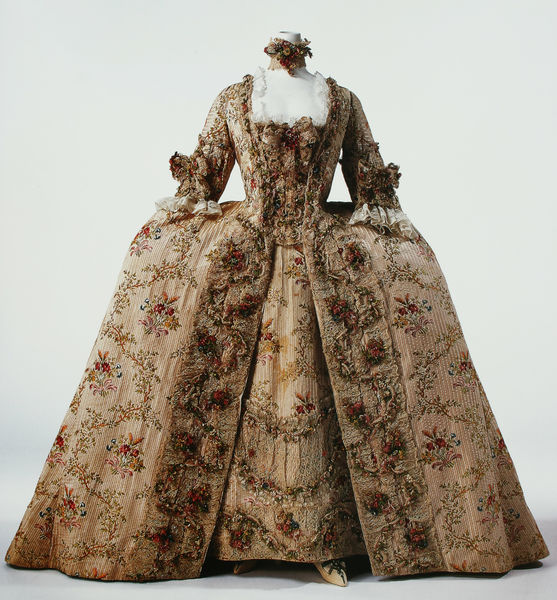
Titel: Kleid (Robe à la francaise)
Standort: Kyoto (Japan)
Institution: Kyoto Costume Institute
Schlagwörter: blau, weiß, gelb, grün, ocker, ausschnitt, blume, blumen, braun, frau, kleid, türkis, blüten, rose, rosen, rot, beige, mode, muster, ornament, rock, schleife, arme, barock, bluse, kleidung, spitze, weit, ärmel, hals, halskrause, bestickt, gewand, gold, kostüm, stickerei, stoff, rokkoko, saum, spitzen, girlande, pflanzen, schleifen, puffärmel, rokoko, rosa, seide, ranken, taille, modell, halsband, mieder, schuhe, tüll, creme, floral, ornamente, robe, deutsch, rüsche, rüschen, halsschmuck, kropfband, kelid, foto, fotografie, photographie, unterrock, moder, schuh, schuhspitze, kornblumen, schmetterling, brokat, puppe, österreich, ranke, girlanden, photo, verziert, bustier, geblümt, geschnürt, hüfte, reif, korsett, königlich, rokokko, wien, gestickt, ähren, textil, ornamentik, zierrat, aufnahme, taft, kopflos, schlaufe, reifrock, tailliert, abbildung, ballkleid, hinterteil, turnüre, schnürung, stick, prächtig, kyoto, ausladend, schühchen, überrock, gropfband, herbstkleid, schnüung, schwerer stoff, schösse, turnüren